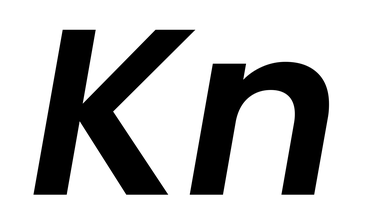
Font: Poppins-SemiBoldItalic